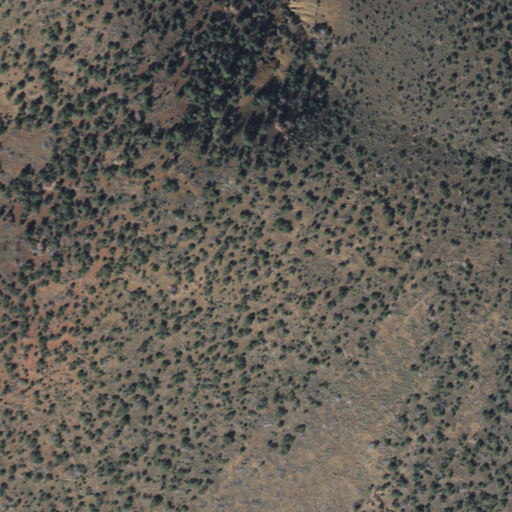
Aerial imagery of mountain in Arizona named Hobble Mountains containing evergreen forest and shrub